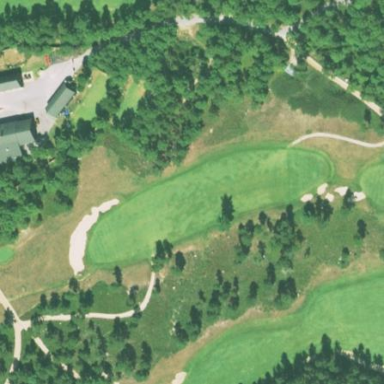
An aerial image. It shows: Grassy area designated as golf fairway.